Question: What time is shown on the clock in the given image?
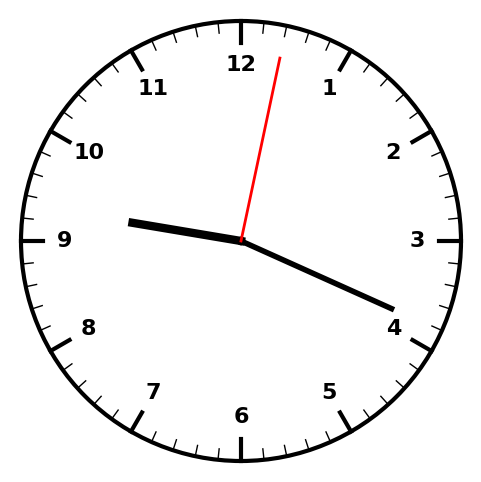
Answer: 09:19:02